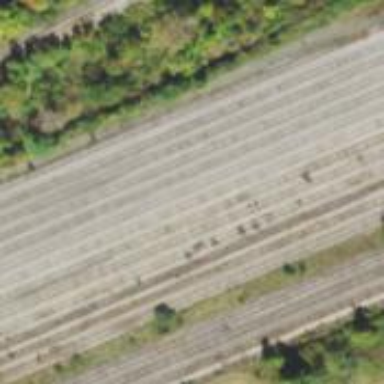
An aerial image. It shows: Railway yard.